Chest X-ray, PA view. Patient: 50 years old, sex M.
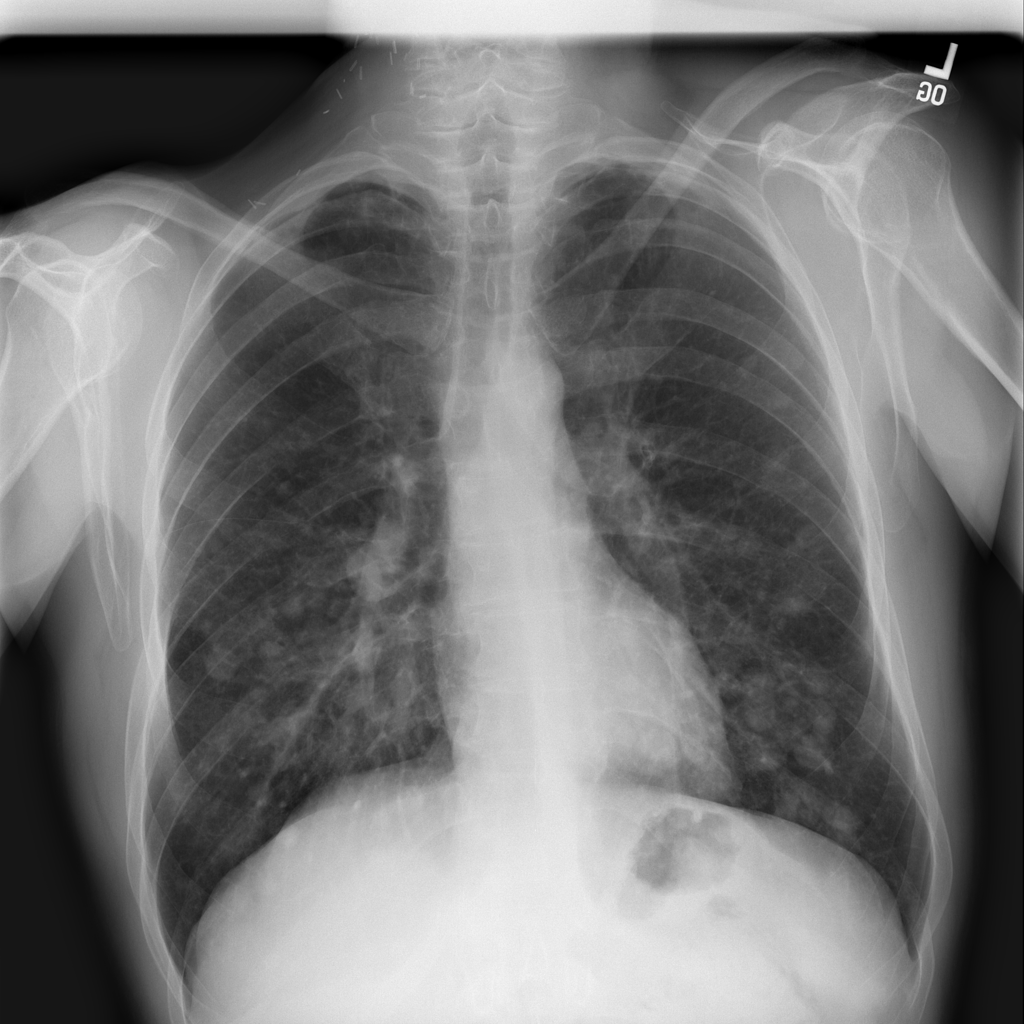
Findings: Nodule